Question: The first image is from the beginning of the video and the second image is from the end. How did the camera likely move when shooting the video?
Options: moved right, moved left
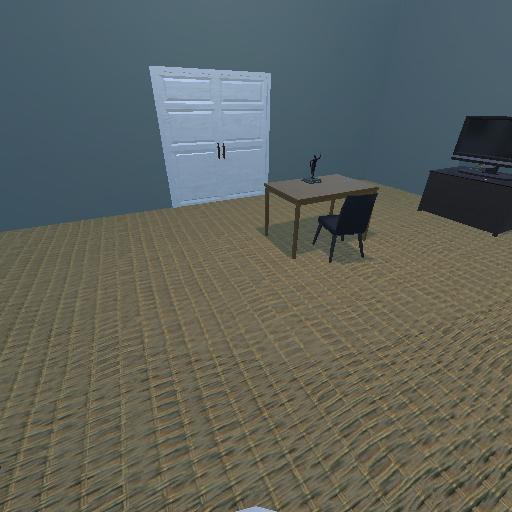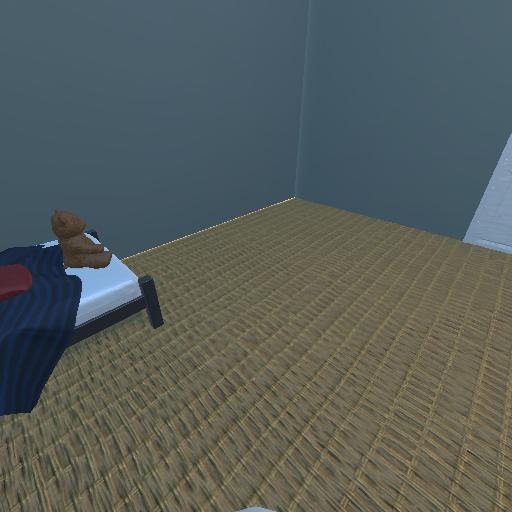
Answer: moved right